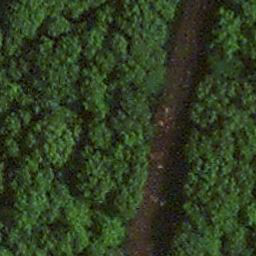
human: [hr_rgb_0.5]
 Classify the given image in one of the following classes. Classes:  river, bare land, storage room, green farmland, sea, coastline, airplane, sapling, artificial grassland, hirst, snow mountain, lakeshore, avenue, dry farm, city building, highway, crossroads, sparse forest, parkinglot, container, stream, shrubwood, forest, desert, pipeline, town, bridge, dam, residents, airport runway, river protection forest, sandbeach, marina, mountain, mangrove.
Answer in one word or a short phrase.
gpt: avenue